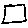
Label: square